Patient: sex F, age 54
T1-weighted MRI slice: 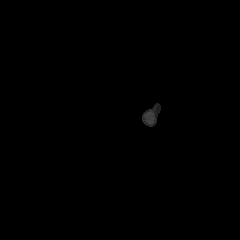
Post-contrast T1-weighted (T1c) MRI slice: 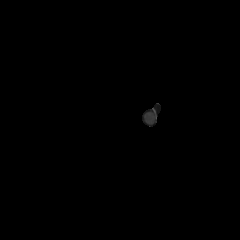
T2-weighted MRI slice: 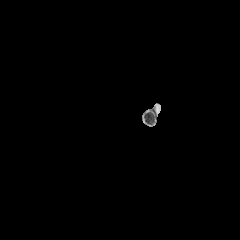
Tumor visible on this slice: no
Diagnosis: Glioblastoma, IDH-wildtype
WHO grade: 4